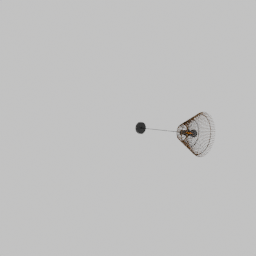
Label: lighting